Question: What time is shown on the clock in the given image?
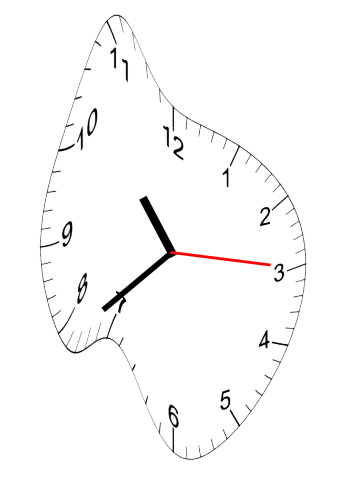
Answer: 10:38:15